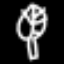
Label: leaf